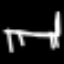
Label: bed